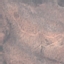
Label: HerbaceousVegetation